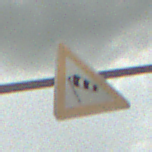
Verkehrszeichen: SeitenwindVonLinks
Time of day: MorningAfternoon
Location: Outdoor (Suburban)
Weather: PartlyCloudy
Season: NotSpecified
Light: Natural